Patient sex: M
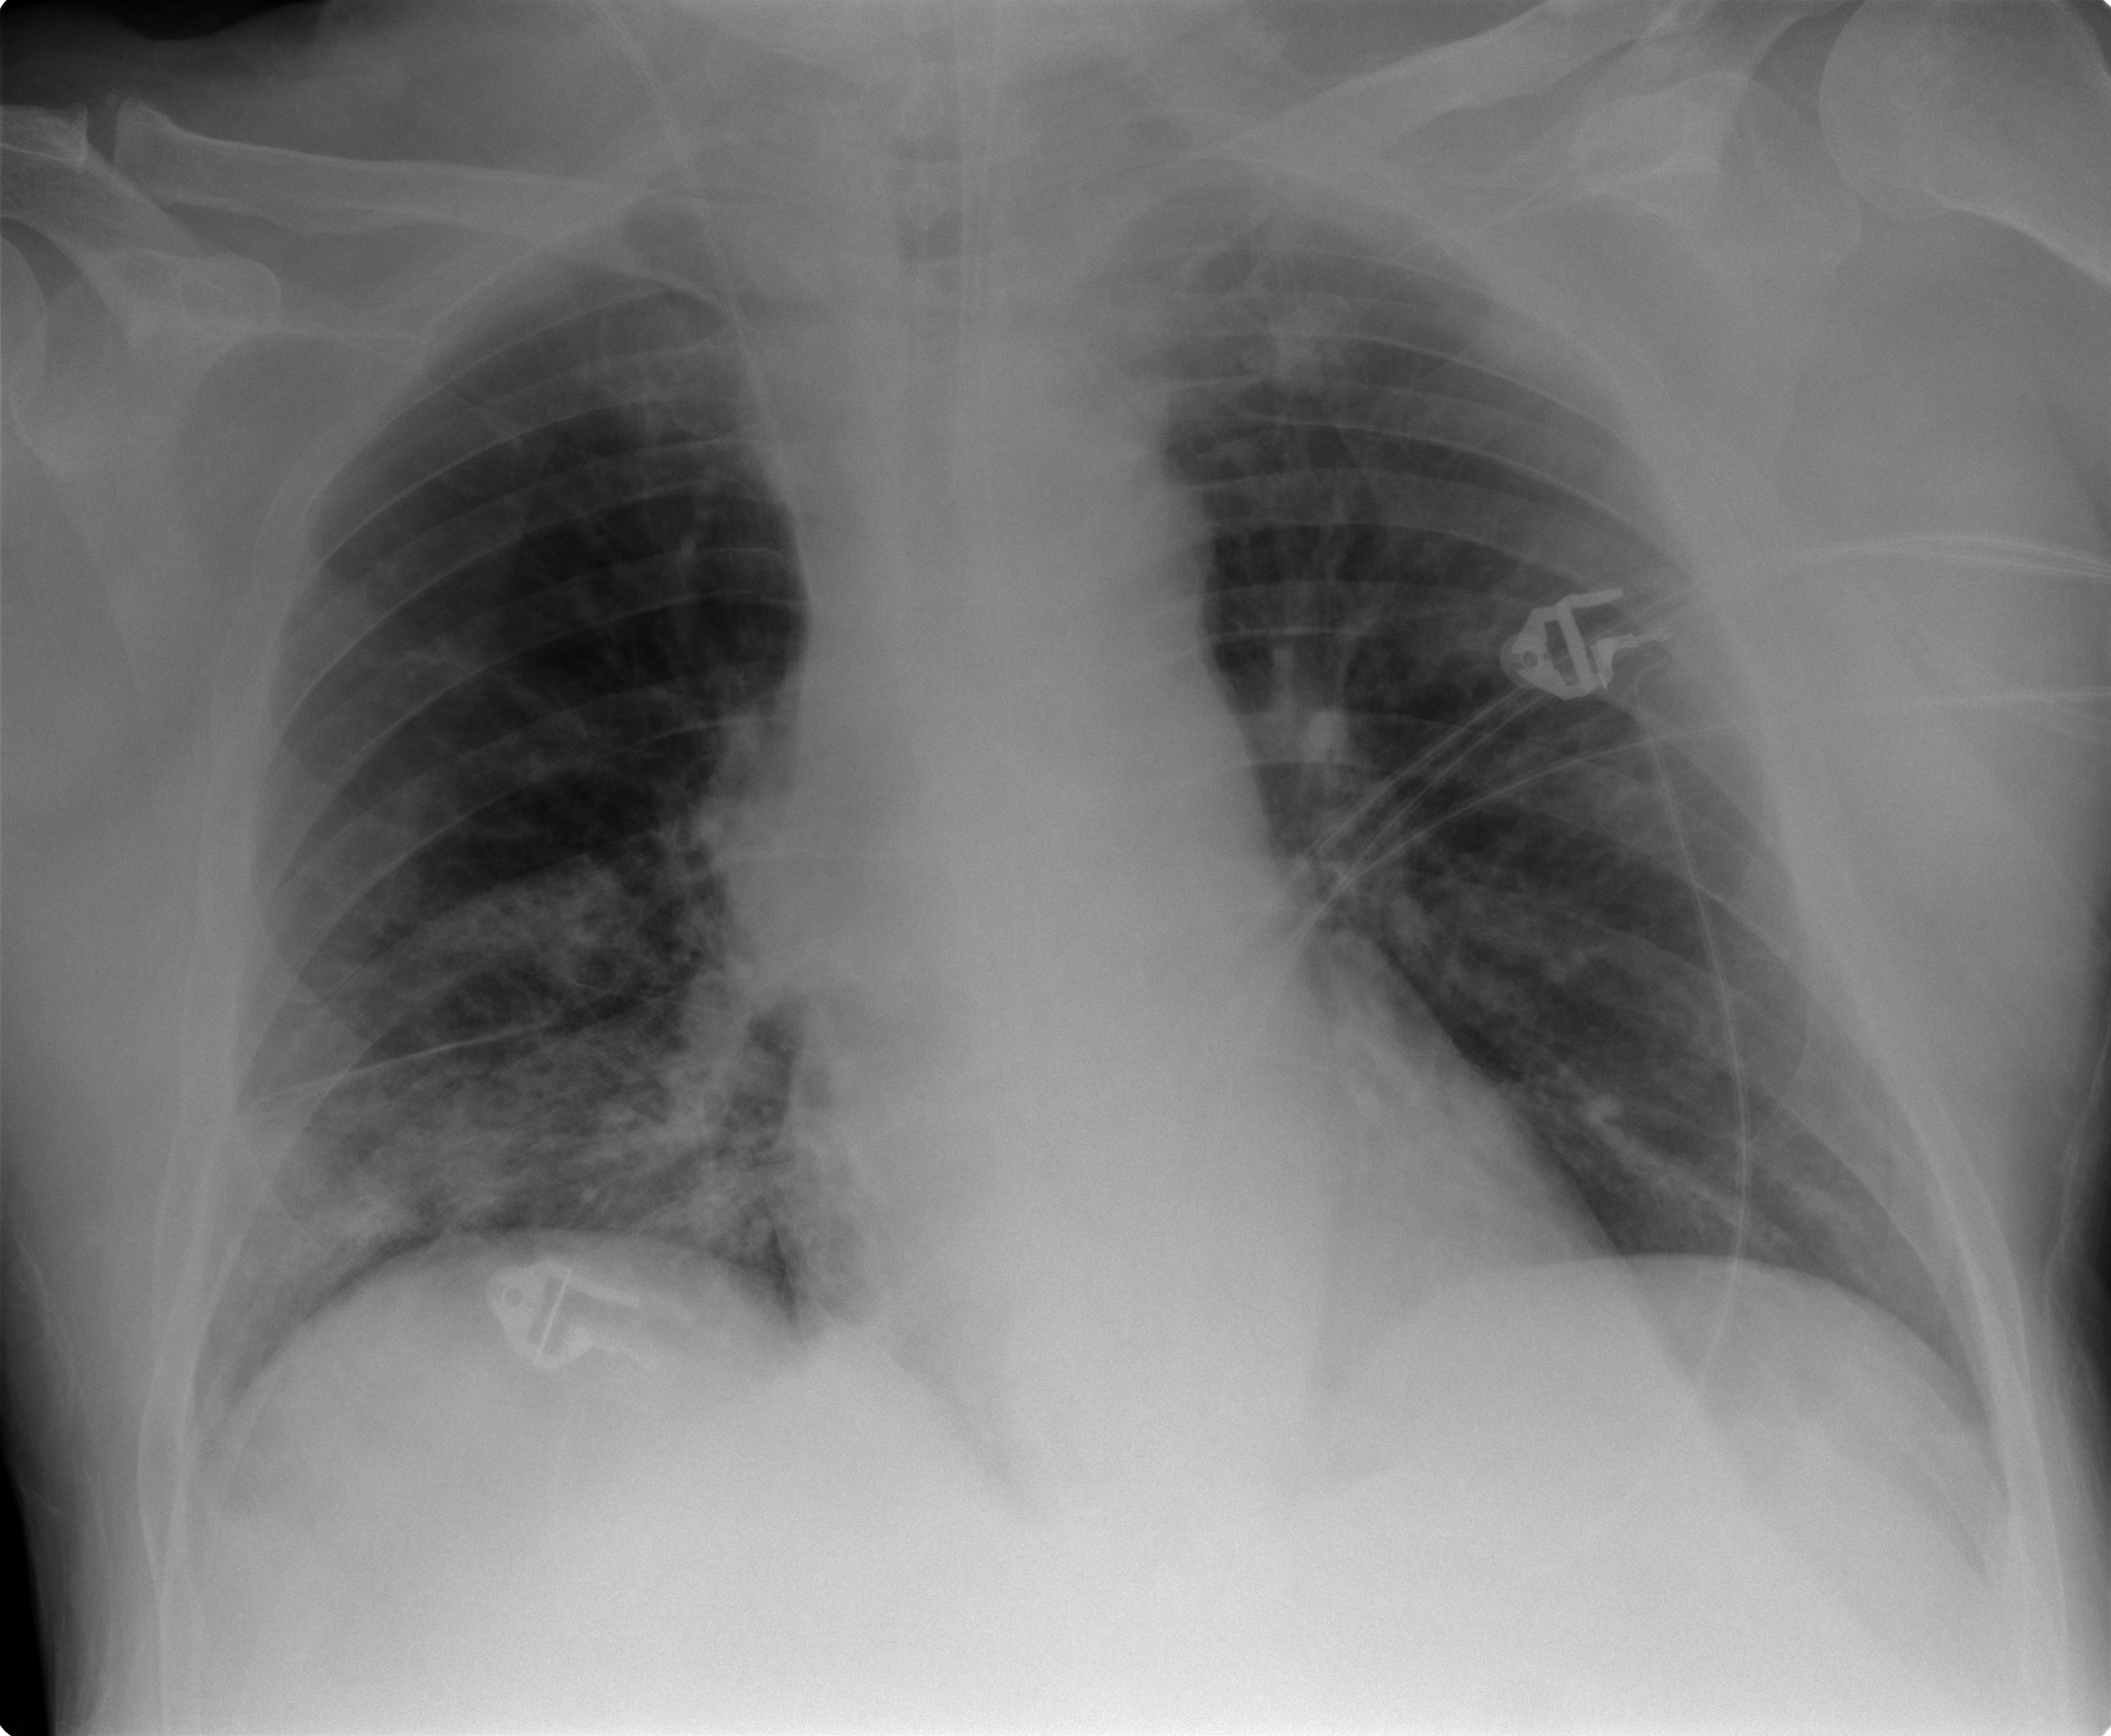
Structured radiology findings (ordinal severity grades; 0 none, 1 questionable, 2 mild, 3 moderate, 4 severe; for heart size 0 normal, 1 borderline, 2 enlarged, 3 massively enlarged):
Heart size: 0
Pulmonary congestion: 0
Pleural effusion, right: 0
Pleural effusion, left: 0
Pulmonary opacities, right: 2
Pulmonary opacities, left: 0
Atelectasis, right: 2
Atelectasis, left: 2